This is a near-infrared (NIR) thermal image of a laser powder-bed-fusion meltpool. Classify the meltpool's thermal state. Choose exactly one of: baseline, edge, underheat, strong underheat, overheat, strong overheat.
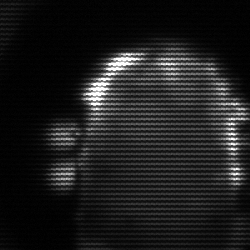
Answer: baseline